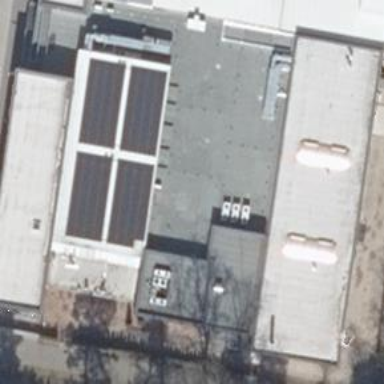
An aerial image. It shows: Industrial building.